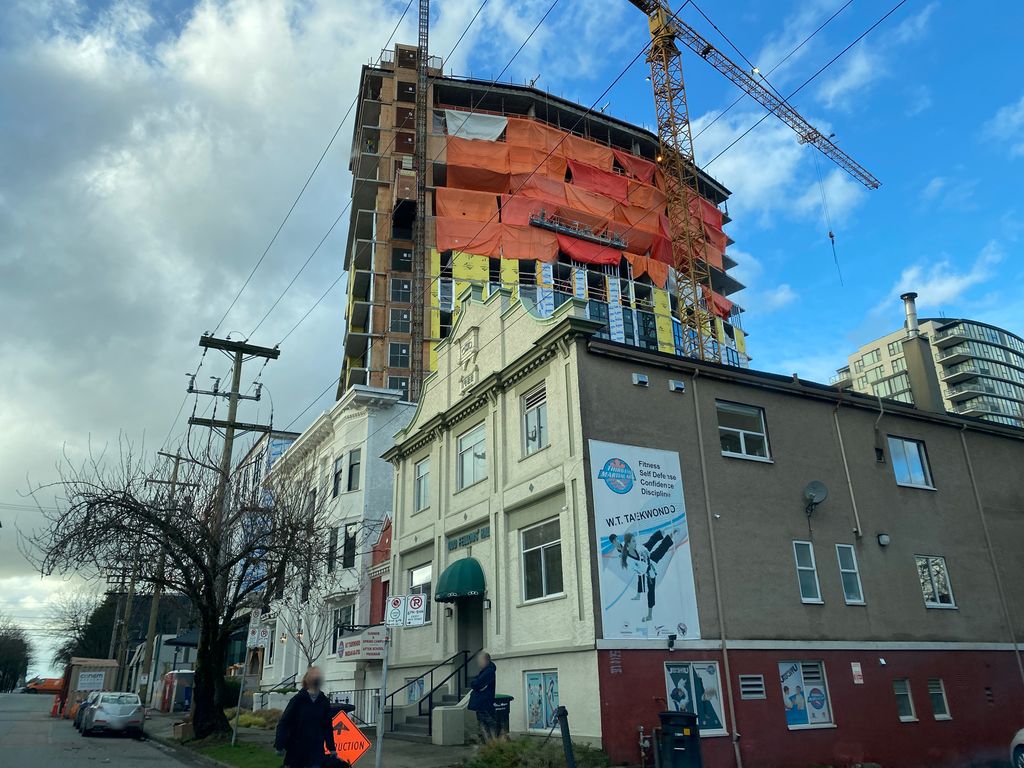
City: vancouver